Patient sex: M
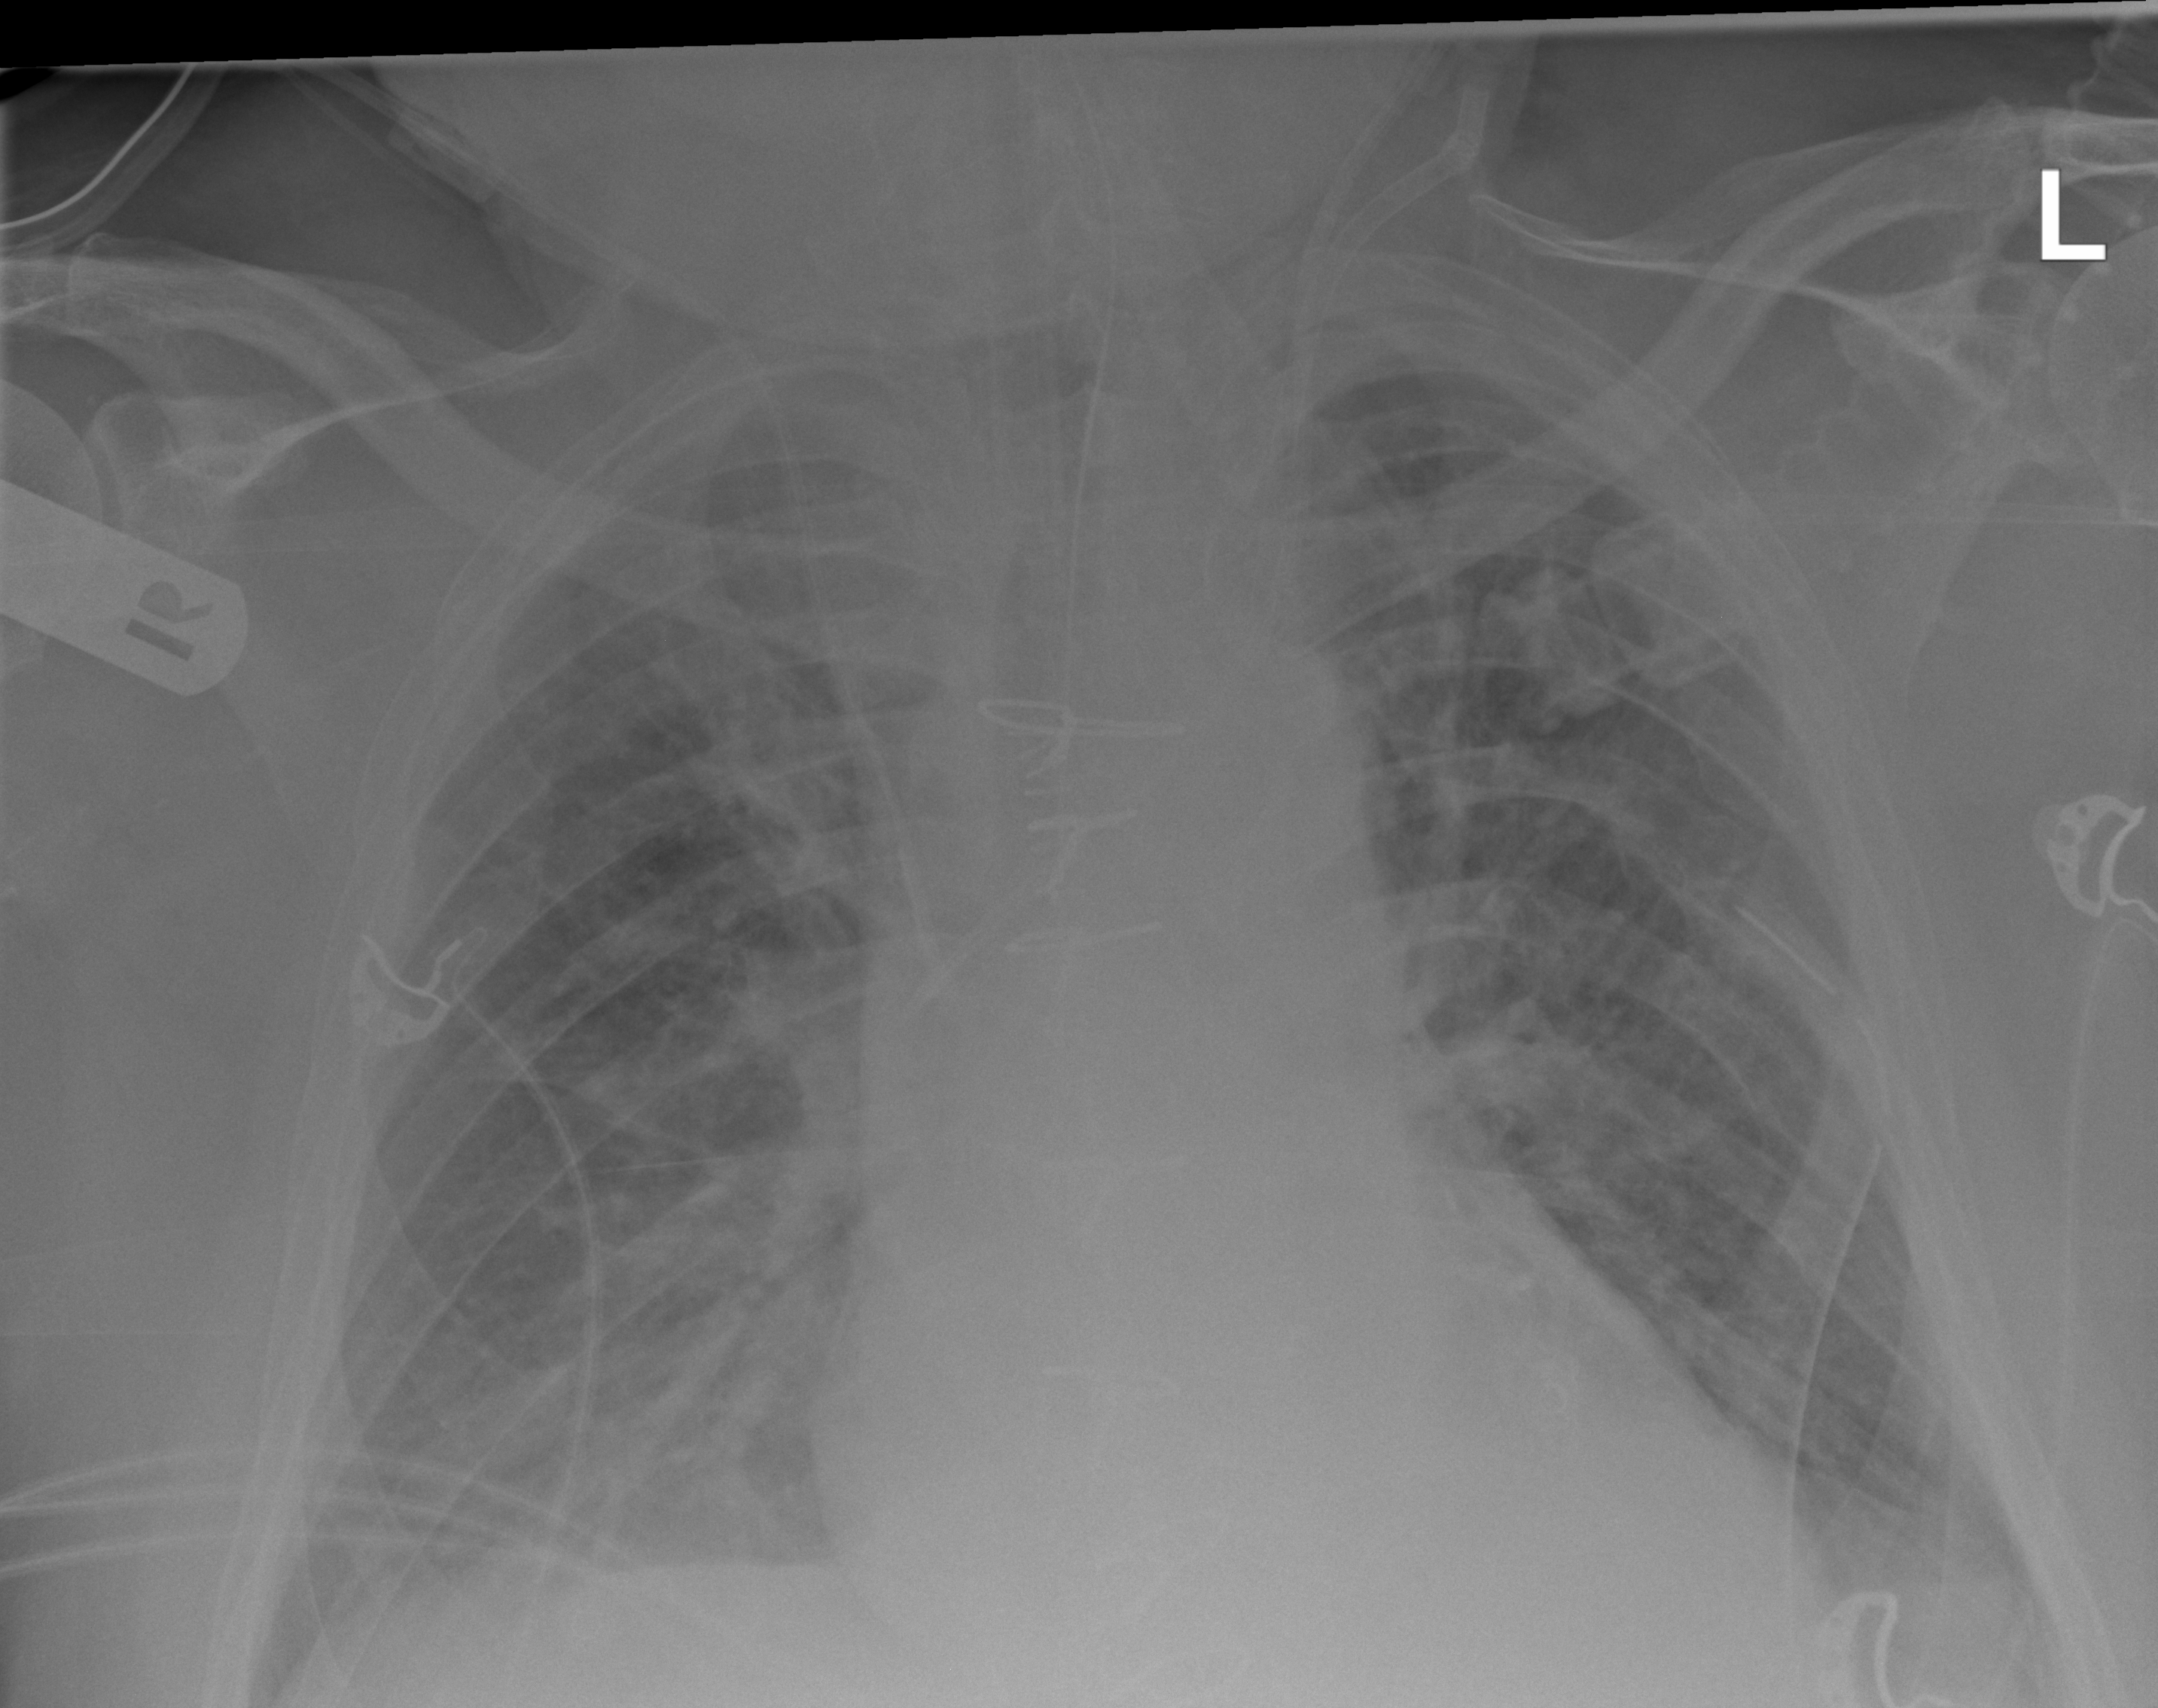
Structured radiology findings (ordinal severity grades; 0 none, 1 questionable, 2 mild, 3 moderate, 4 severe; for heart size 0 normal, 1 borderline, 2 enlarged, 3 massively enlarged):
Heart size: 2
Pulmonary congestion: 2
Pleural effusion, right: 2
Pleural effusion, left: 2
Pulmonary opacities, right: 2
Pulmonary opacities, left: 2
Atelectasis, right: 2
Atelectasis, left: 2